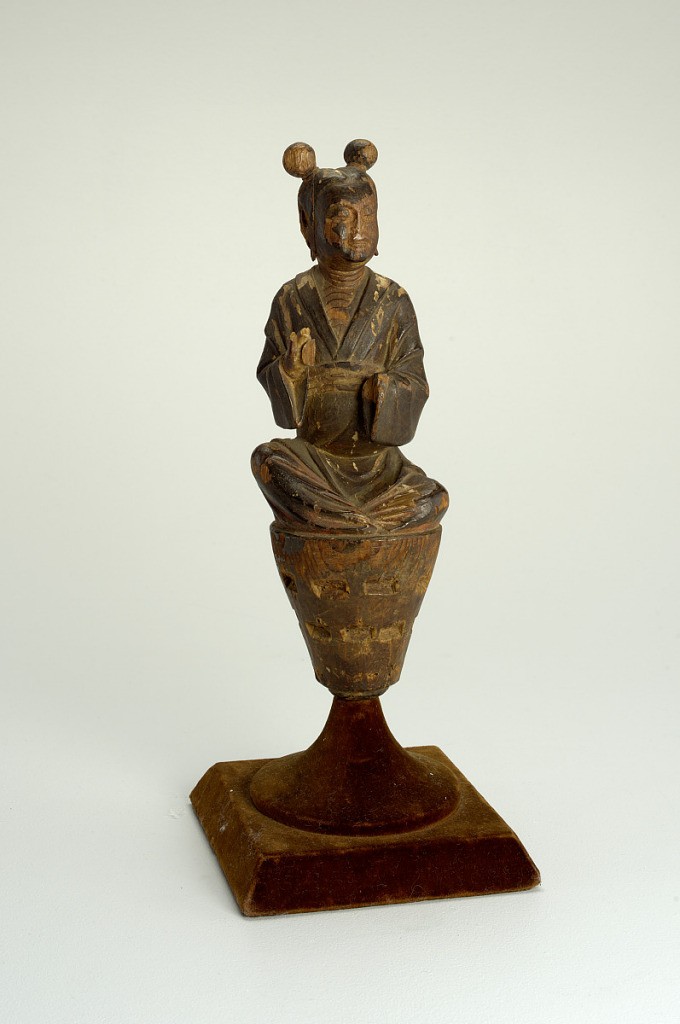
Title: Stand
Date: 18th century
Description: Figure (a) with stand (b)